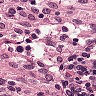
Metastatic tissue present: no